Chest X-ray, PA view. Patient: 47 years old, sex M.
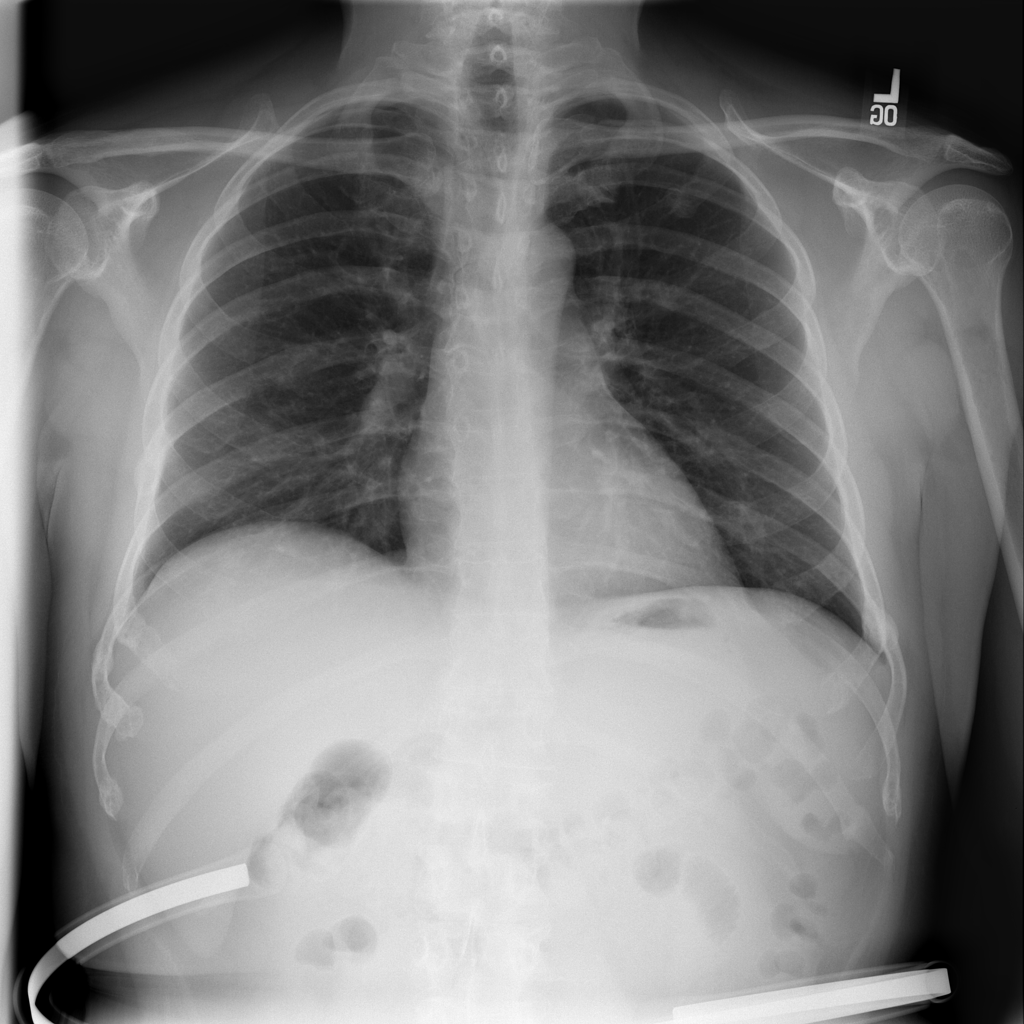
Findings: No Finding